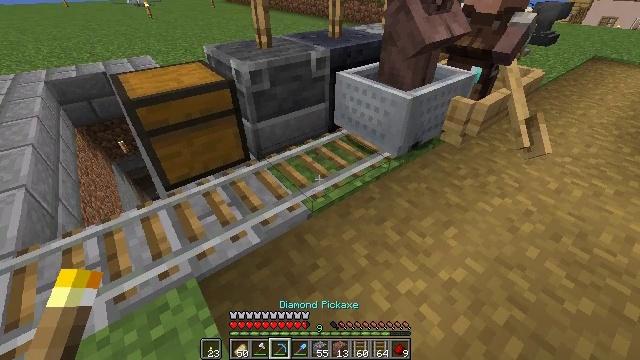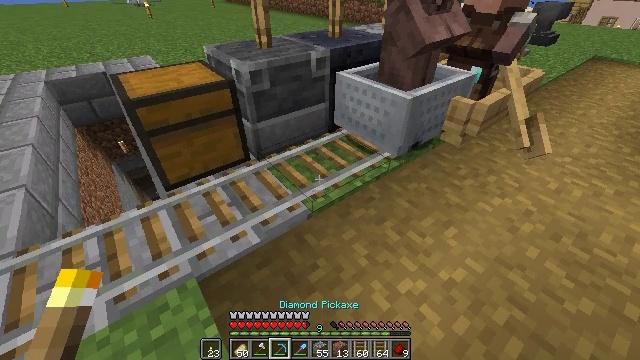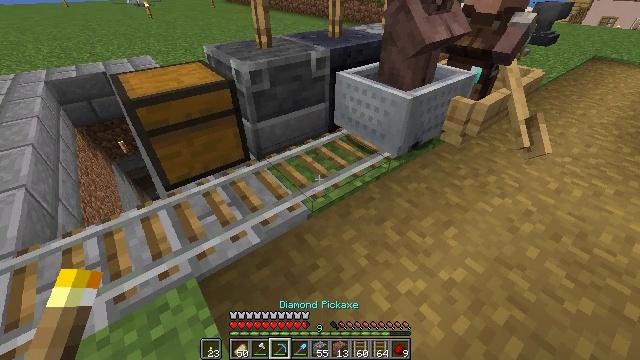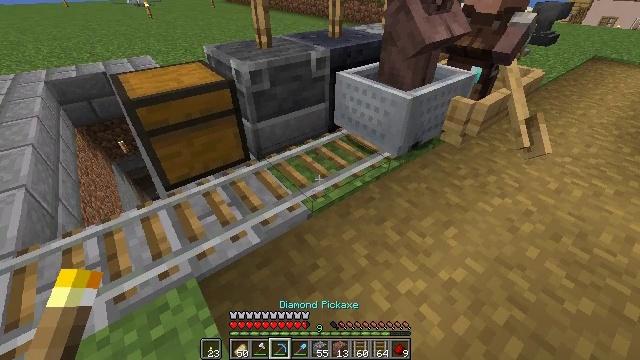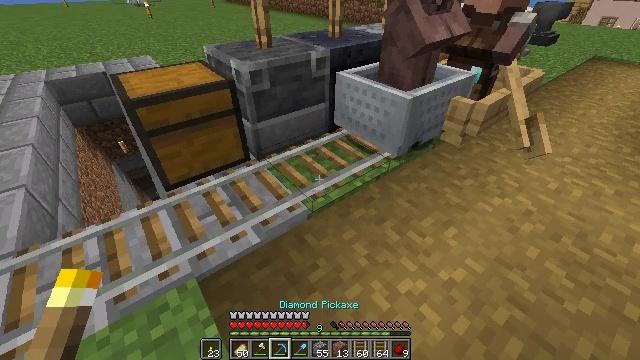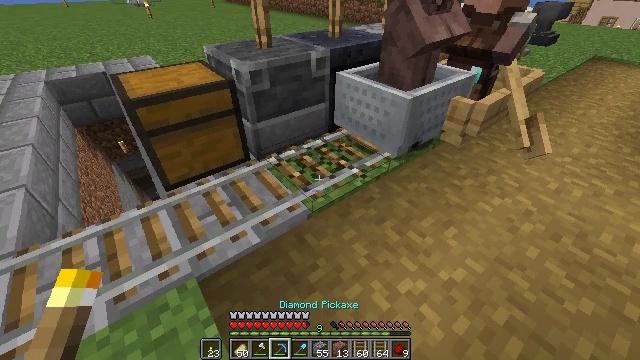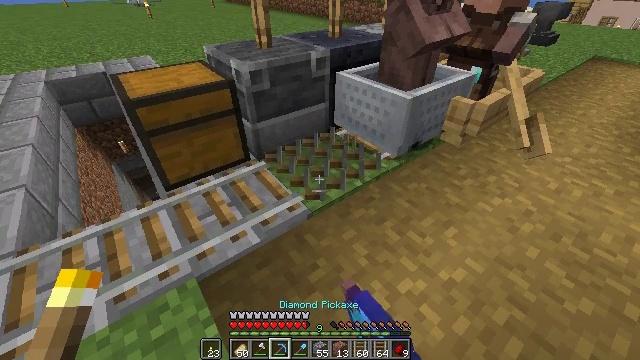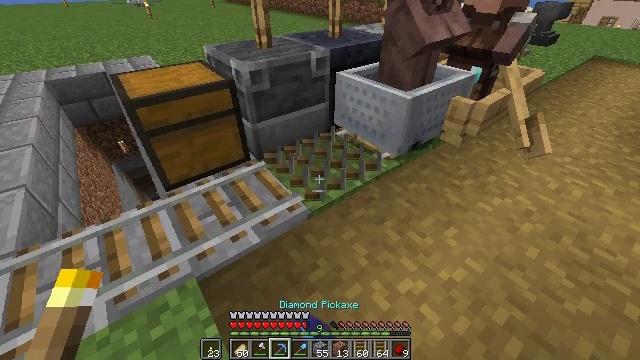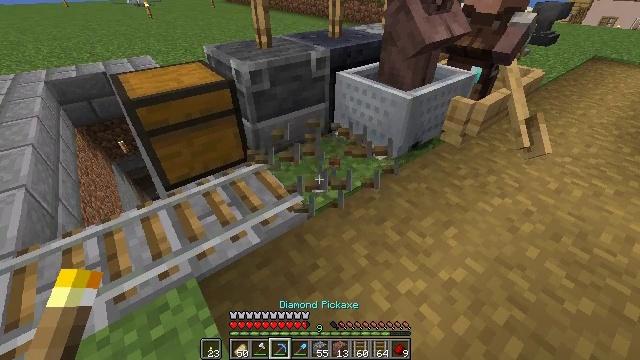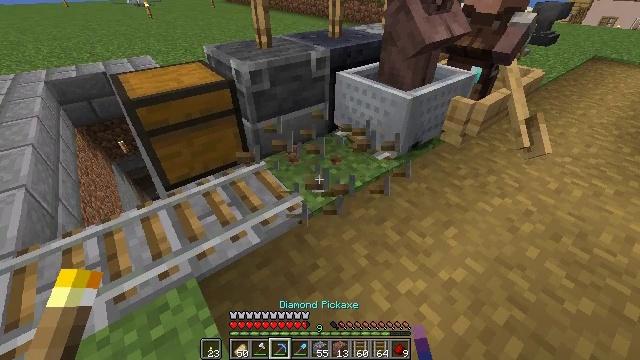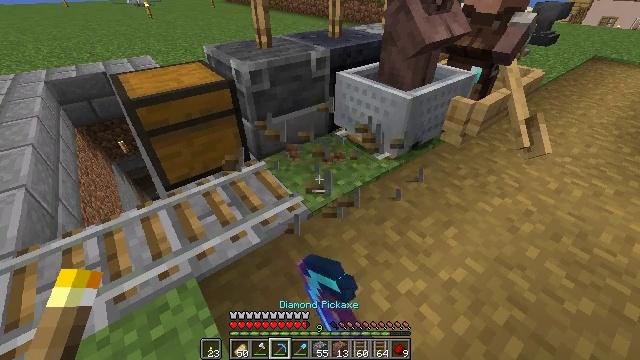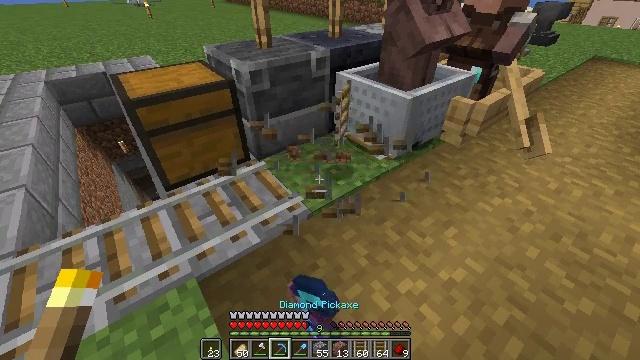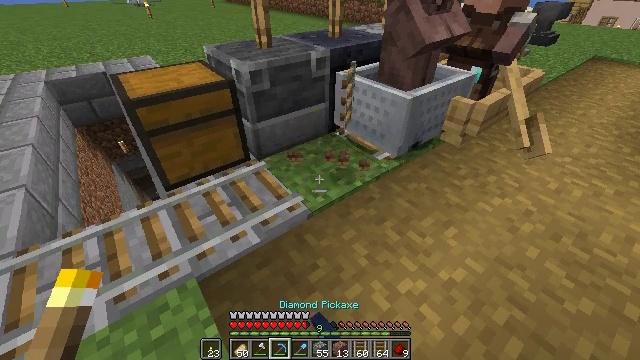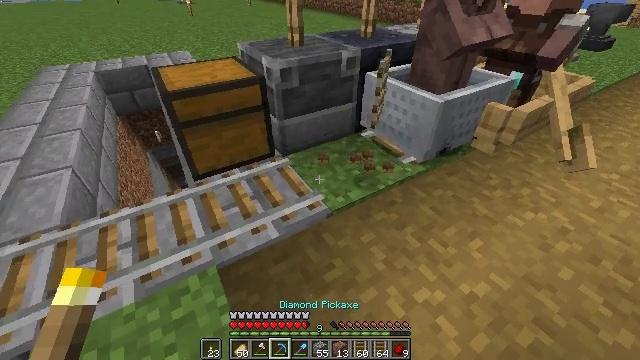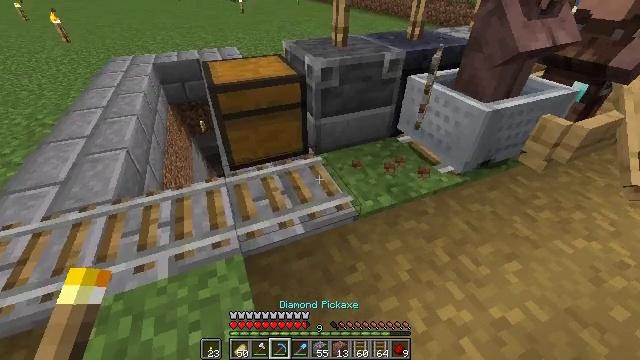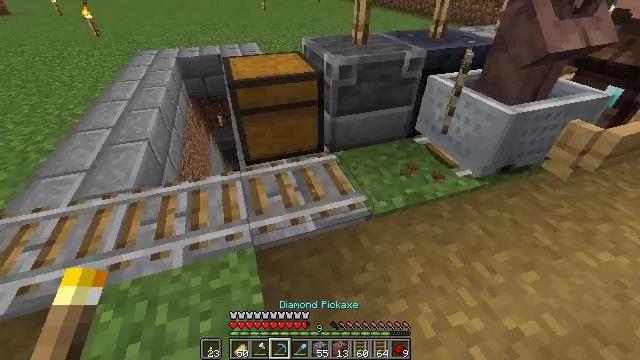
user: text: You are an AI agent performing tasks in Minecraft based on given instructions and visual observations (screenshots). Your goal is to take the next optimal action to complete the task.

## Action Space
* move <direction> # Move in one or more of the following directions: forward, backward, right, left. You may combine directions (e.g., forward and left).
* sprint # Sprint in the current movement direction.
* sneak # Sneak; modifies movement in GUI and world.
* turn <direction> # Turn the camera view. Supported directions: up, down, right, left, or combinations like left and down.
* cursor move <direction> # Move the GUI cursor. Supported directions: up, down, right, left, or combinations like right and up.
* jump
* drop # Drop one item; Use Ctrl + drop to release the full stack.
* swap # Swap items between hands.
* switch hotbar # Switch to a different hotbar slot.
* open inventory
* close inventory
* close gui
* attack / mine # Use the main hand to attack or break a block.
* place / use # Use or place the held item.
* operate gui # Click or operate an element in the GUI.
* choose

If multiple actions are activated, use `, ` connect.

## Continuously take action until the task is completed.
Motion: motion action
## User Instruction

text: Gather the rail for future use.
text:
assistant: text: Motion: no_op
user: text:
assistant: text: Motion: no_op
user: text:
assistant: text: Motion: no_op
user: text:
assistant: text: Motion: no_op
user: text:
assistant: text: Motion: attack / mine
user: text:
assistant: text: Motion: attack / mine
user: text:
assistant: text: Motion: attack / mine
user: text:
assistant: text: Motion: attack / mine
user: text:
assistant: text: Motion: attack / mine
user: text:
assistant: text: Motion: attack / mine
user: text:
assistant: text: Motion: attack / mine
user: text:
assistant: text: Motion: attack / mine
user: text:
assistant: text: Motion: turn left
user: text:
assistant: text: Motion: turn left
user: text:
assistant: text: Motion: turn left
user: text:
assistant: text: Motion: no_op
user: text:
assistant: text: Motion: attack / mine
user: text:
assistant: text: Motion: attack / mine
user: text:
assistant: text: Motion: attack / mine
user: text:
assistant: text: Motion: attack / mine
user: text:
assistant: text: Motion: attack / mine
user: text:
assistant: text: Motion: attack / mine
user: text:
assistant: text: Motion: attack / mine
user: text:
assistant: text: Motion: turn left, attack / mine
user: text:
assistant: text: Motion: turn left
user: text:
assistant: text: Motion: turn left
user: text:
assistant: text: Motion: turn left
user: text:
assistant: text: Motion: turn left
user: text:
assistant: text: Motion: attack / mine
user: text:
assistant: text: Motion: attack / mine